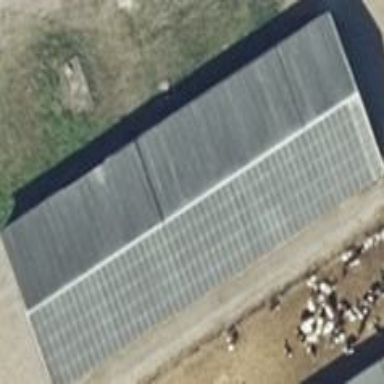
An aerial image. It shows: Gabled roof of grey-colored farm auxiliary building with its roof oriented along the structure.